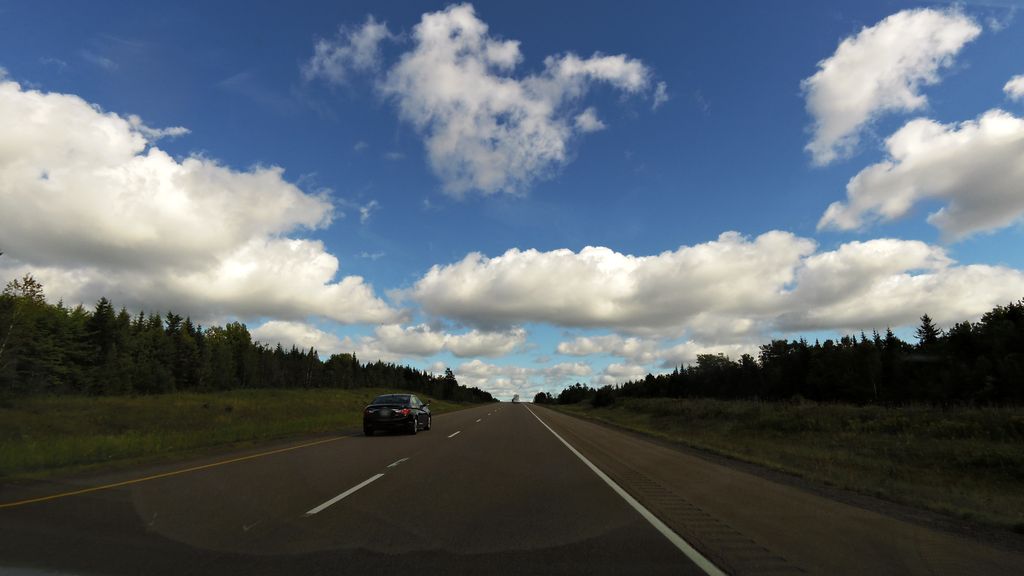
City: charlottetown